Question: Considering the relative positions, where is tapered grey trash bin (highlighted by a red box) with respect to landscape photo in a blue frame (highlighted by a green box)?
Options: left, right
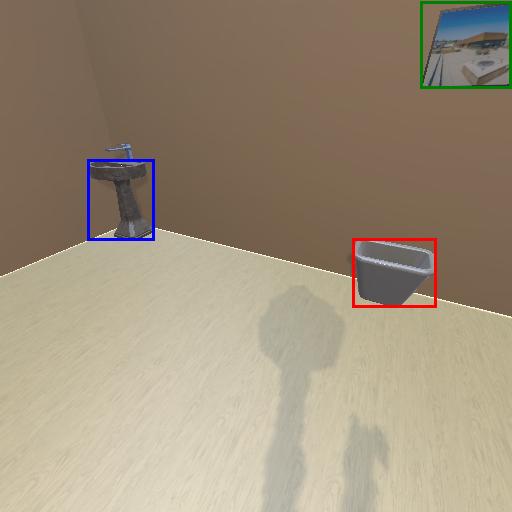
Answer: left